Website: home-depot
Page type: payment
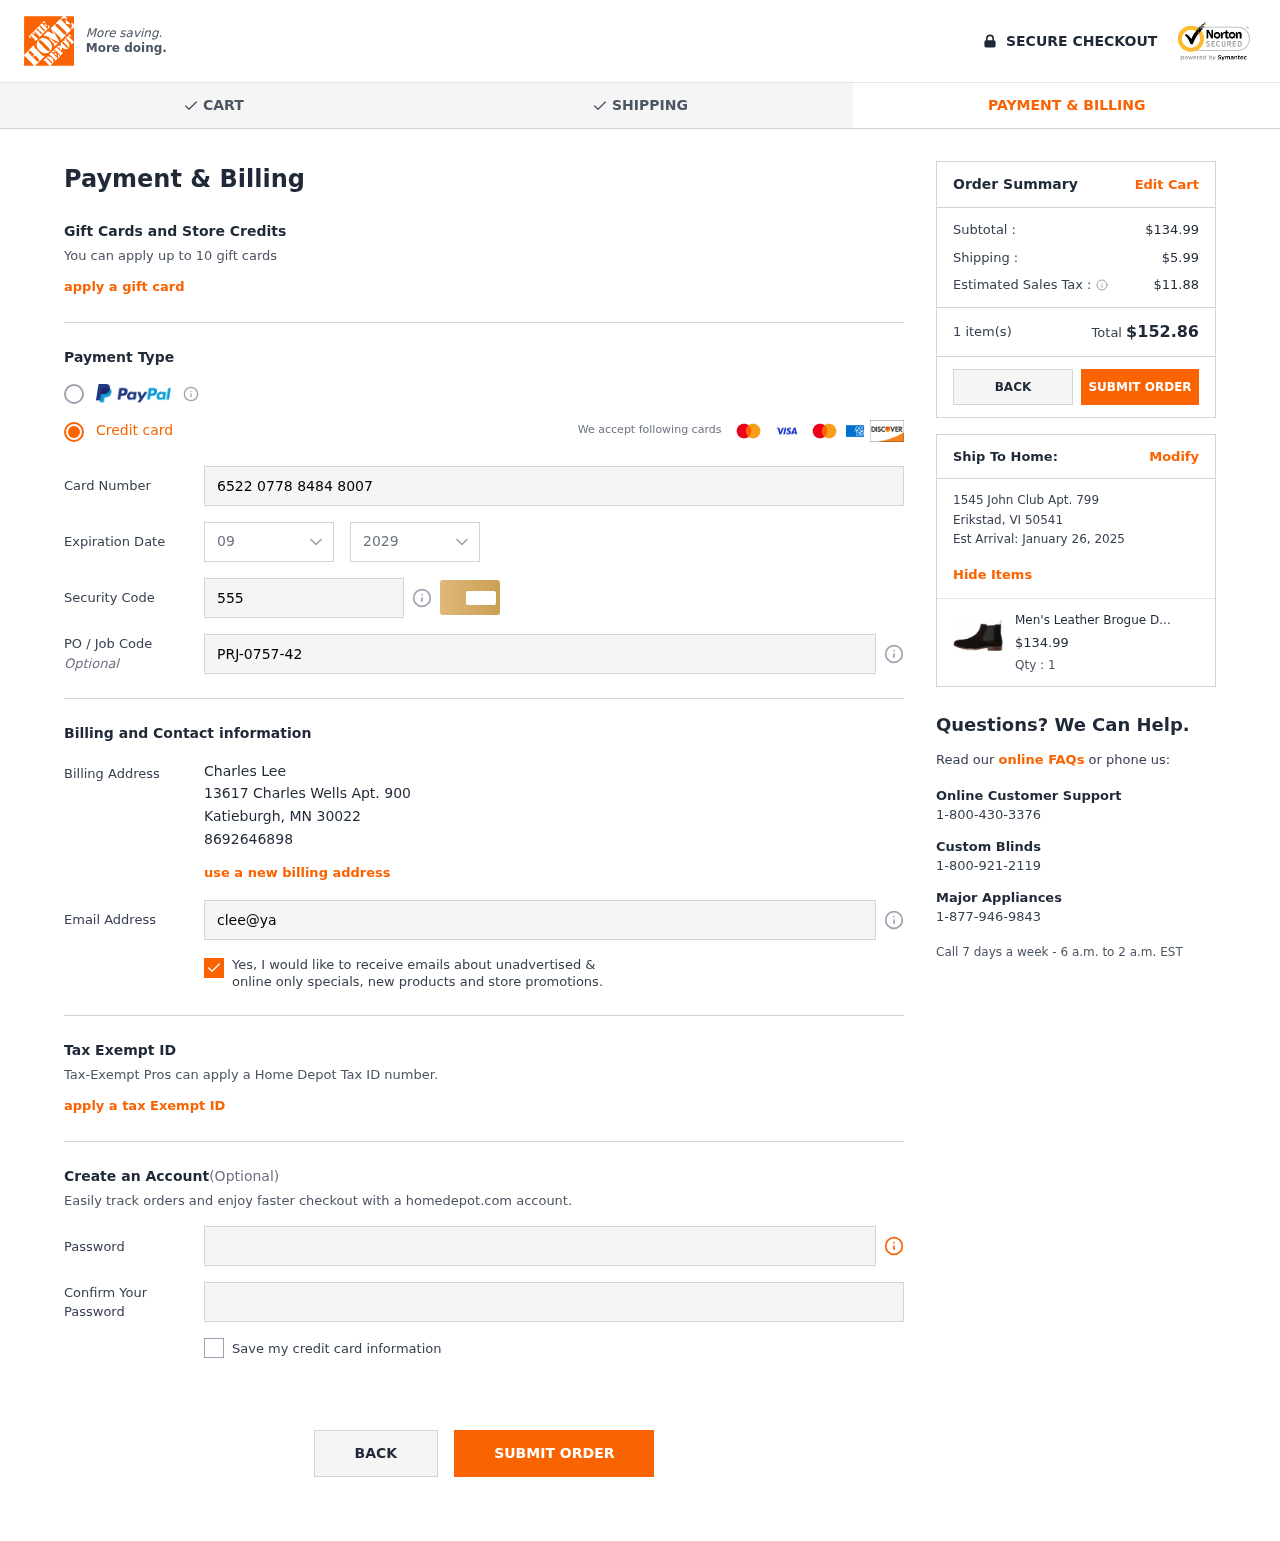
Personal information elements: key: PII_CARD_CVV
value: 555
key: PII_CARD_EXPIRY_MONTH
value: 09
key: PII_CARD_EXPIRY_YEAR
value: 29
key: PII_CARD_NUMBER
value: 6522 0778 8484 8007
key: PII_CITY
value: Katieburgh
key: PII_CITY2
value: Erikstad
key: PII_EMAIL
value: clee@yahoo.com
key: PII_FULLNAME
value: Charles Lee
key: PII_JOB_CODE
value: PRJ-0757-42
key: PII_PHONE
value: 8692646898
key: PII_POSTCODE
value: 30022
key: PII_POSTCODE2
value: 50541
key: PII_STATE_ABBR
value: MN
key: PII_STATE_ABBR2
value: VI
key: PII_STREET
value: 13617 Charles Wells Apt. 900
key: PII_STREET2
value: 1545 John Club Apt. 799
Product elements: key: PRODUCT1_NAME
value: Men's Leather Brogue Detail Chelsea Boot
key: PRODUCT1_PRICE
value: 134.99
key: PRODUCT1_QUANTITY
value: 1
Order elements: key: ORDER_SUBTOTAL
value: $134.99
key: ORDER_SHIPPING_COST
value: $5.99
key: ORDER_TAX
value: $11.88
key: ORDER_NUM_ITEMS
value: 1 item(s)
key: ORDER_TOTAL
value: $152.86
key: ORDER_DELIVERY_DATE
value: January 26, 2025